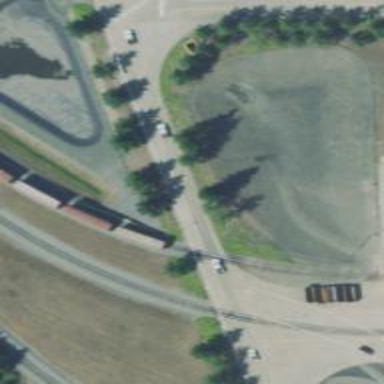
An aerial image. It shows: Railway crossing.